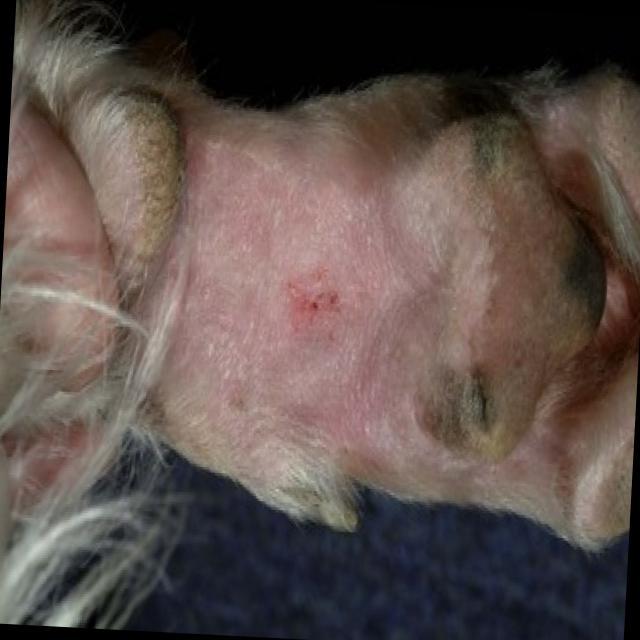
Canine hypersensitivity reaction — allergic skin response with urticaria, erythema, pruritus, and angioedema. May be food, environmental, or flea allergy related.